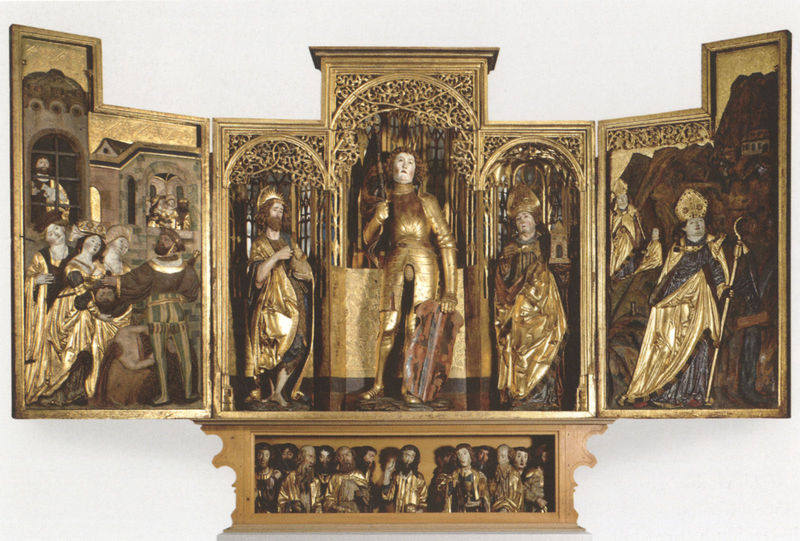
Titel: Ehemaliger Hochaltar der Pfarrkirche in Weisweil bei Freiburg/Breisgau
Institution: Karlsruhe, Badisches Landesmuseum
Schlagwörter: blau, flügel, mann, frauen, menschen, frau, holz, kleid, szene, gebäude, ornament, sockel, kirche, gold, gotik, stock, relief, arch, bischof, bishop, church, court, kaiser, king, könig, lanze, men, people, pope, priest, religious, sword, window, women, gilded, golden, gray, green, ornamente, brown, schild, vergoldet, schwert, ritter, rüstung, altar, schnitzerei, flower, man, head, young, houses, tower, geistliche, mitra, armor, armour, knight, heilige, madonna, castle, beard, szenen, sculpture, geschnitzt, masswerk, ballkleid, dreiteilig, tryptichon, jesus, art, retabel, religion, triptychon, floral, god, christ, ornamnete, altarretabel, carving, saints, stones, stick, triptych, st. michael, prophet, priests, heads, altarpiece, middle ages, middle age, maaßwerk, holy, st. georg, queen, leggings, knights, halos, apostles, last supper, disciples, watcher, wood carving, tryptich, septre, display, rabenden, pedrelle, piece, ww, inart, chield, altar screen, winged altar, biship